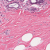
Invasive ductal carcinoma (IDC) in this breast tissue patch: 0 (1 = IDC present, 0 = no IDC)